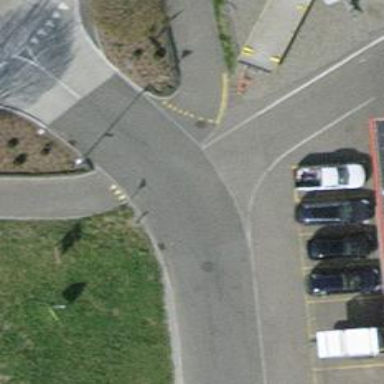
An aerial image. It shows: Crossing on asphalt cycleway.